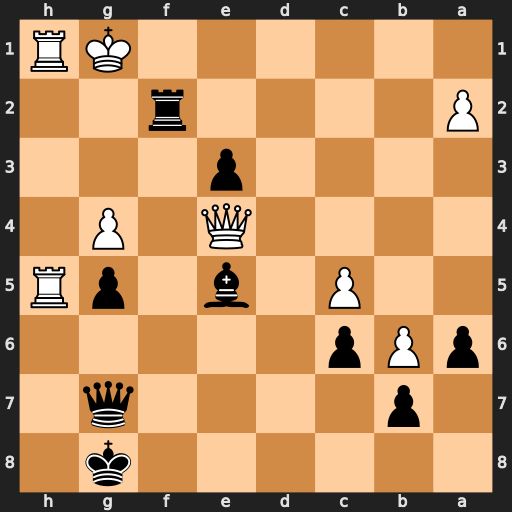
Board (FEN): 6k1/1p4q1/pPp5/2P1b1pR/4Q1P1/4p3/P4r2/6KR
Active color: b
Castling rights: -
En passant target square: -
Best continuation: Bh2+ R5xh2 Qa1+ Qb1 Qxb1#